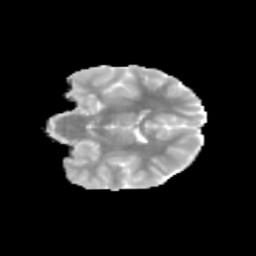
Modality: MD
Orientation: coronal
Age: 11
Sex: female
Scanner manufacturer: siemens
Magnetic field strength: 3 T
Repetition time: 3.8 s
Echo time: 0.07 s